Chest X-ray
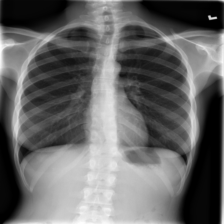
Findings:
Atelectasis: negative
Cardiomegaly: negative
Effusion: negative
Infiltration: positive
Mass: negative
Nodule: negative
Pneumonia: negative
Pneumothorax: negative
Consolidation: negative
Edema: negative
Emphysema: negative
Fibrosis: negative
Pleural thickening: negative
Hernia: negative